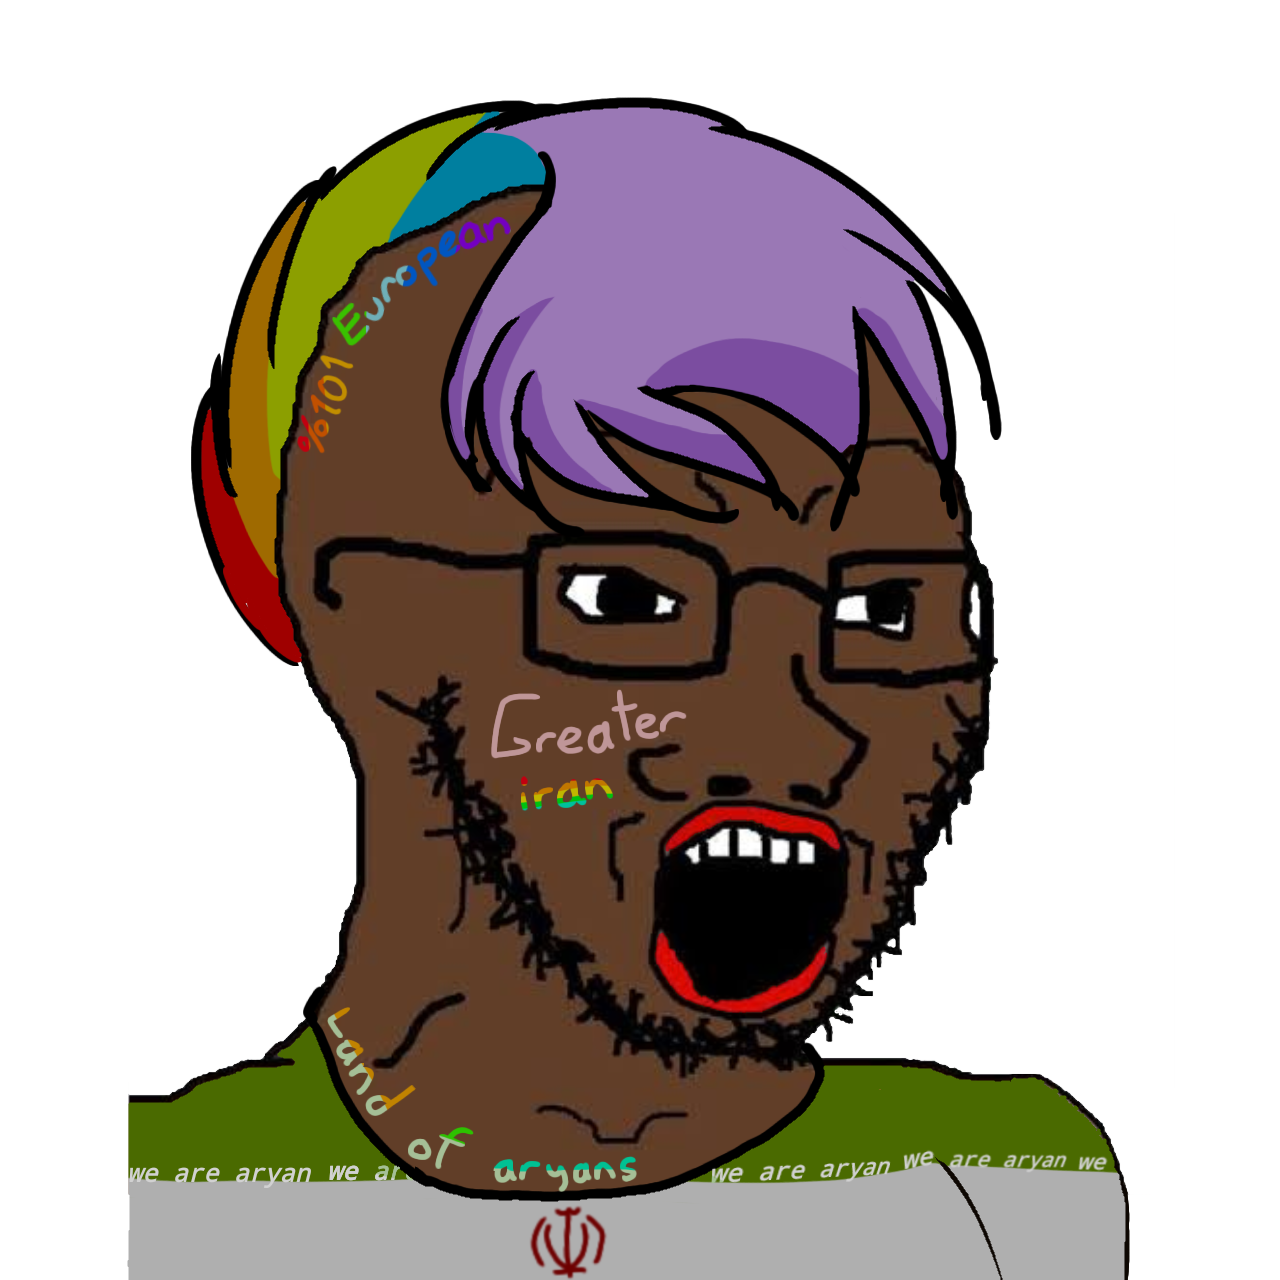
Label: 5_Soyjak